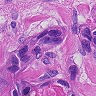
Metastatic tissue present: yes